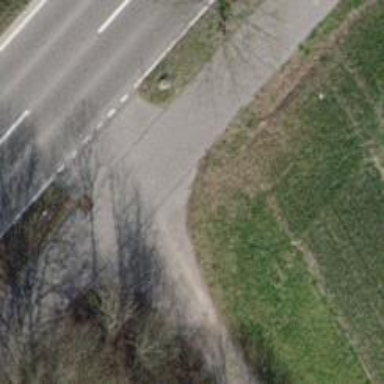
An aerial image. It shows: Asphalt track with grade1 surface.